Question: I have several 2 dimensional circles that I want to draw a border around. I've done this using a convex hull before, but my goal is to make the border almost like a surrounding "blob". I attached a picture to show what I mean.

Essentially, I want the border to outline the circles, and be pulled slightly into the middle of the area if no circles are present. The center shape shows my current train of thought -- create normal lines for each circle, and somehow merge them into a complete shape.
Summed up, I have 2 questions:
1. Are there any existing algorithms to do this?
2. If not, are there any algorithms that would help me merge the circle outlines into a single larger path?
Thank you!
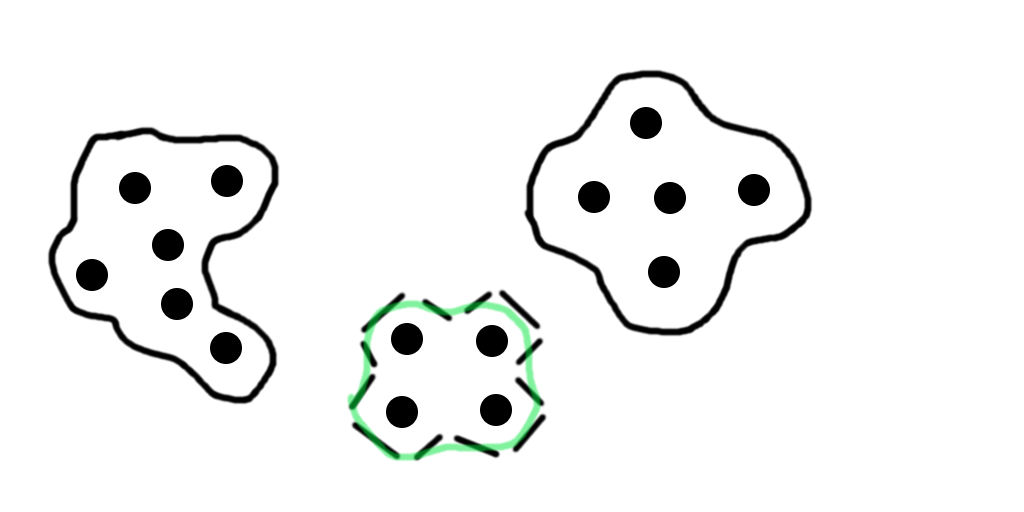
Answer: "Everything You Always Wanted to Know About Alpha Shapes But Were Afraid to Ask" is for you <URL>